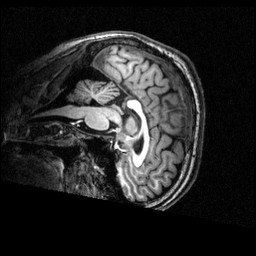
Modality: T1w
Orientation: sagittal
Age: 29
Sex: male